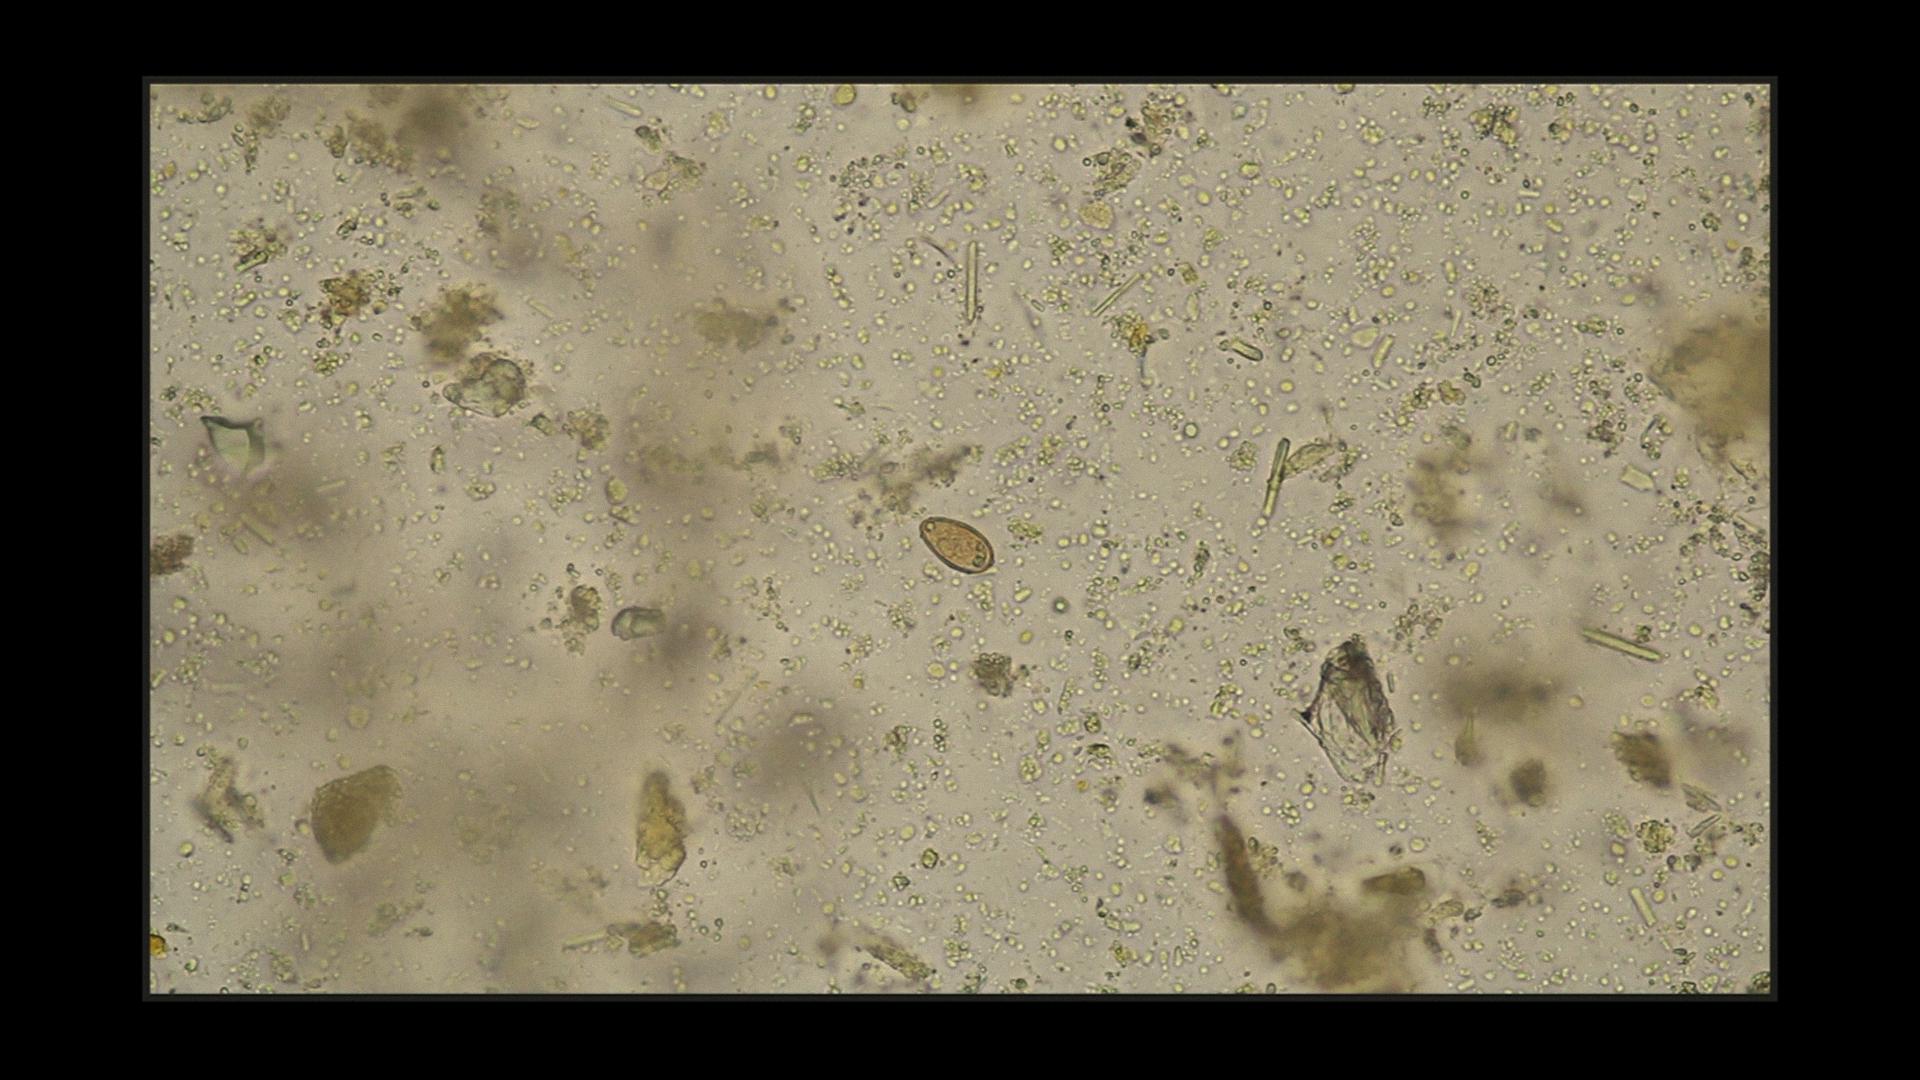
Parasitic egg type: Opisthorchis viverrine